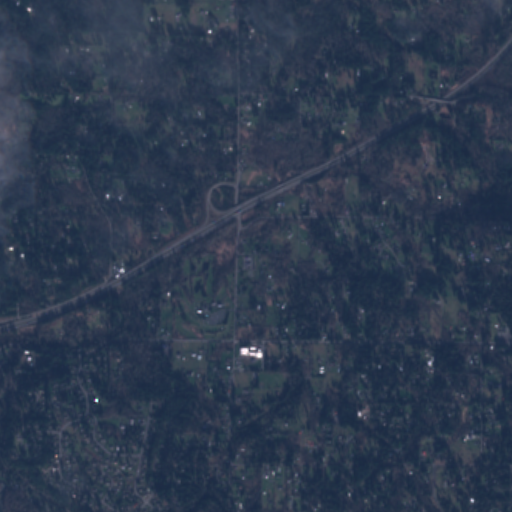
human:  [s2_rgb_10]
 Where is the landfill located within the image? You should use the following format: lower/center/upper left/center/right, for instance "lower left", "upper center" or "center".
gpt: There is no landfill in the image.